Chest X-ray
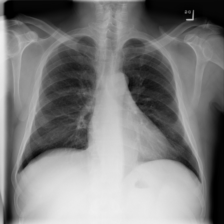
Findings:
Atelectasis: negative
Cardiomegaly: negative
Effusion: negative
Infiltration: negative
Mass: negative
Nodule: negative
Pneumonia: negative
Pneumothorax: negative
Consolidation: negative
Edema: negative
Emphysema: negative
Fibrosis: negative
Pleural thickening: negative
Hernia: negative